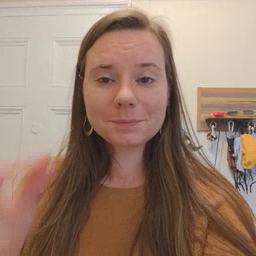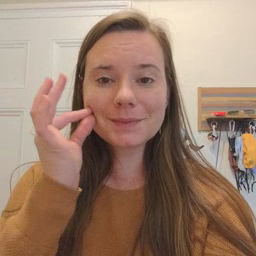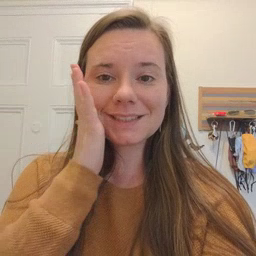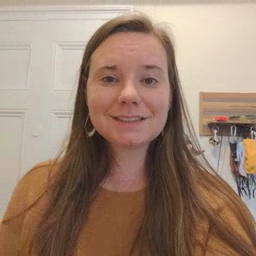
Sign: bee